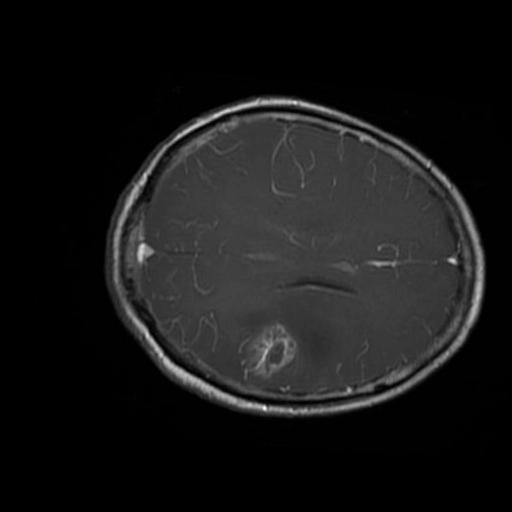
Label: brain_glioma